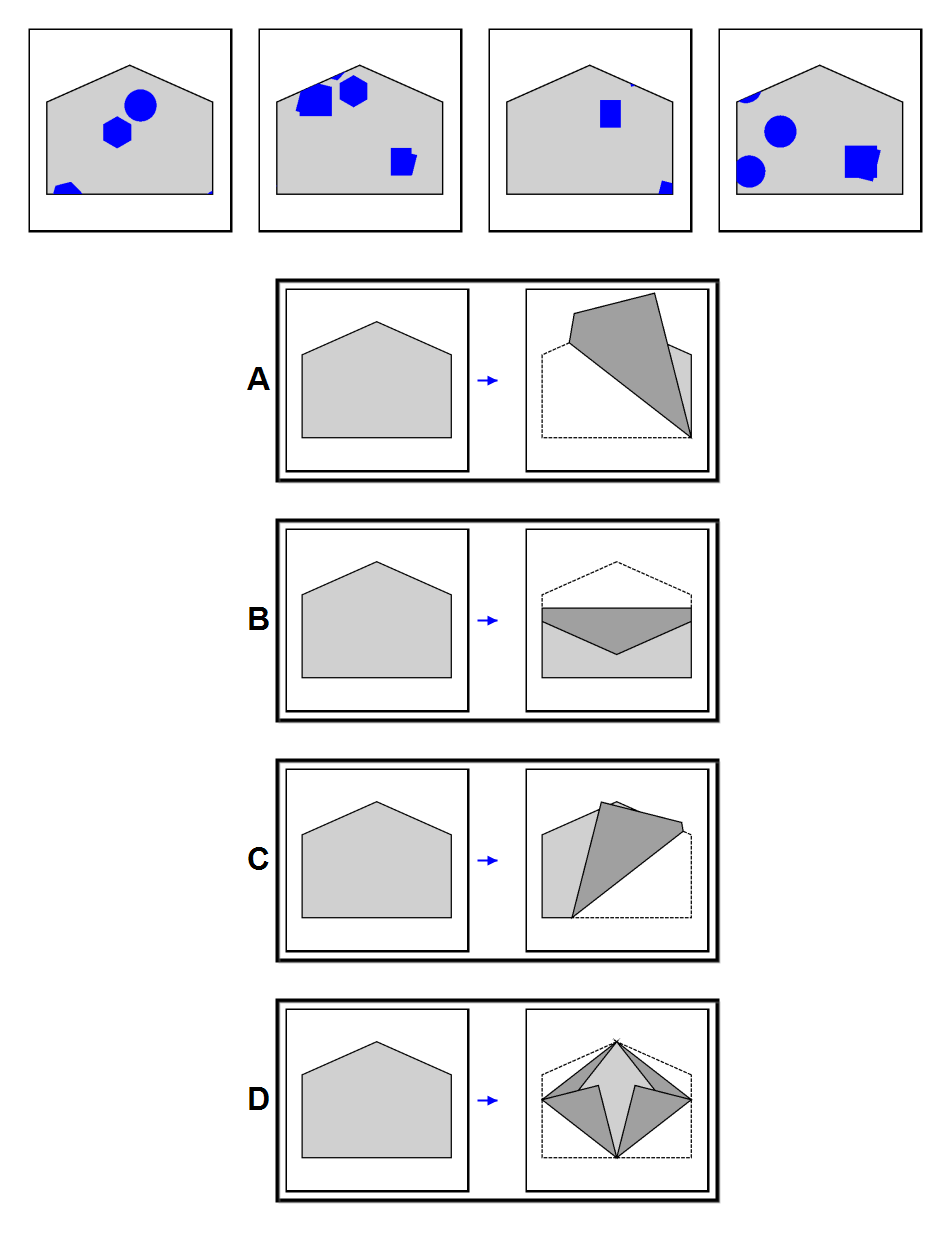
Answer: D